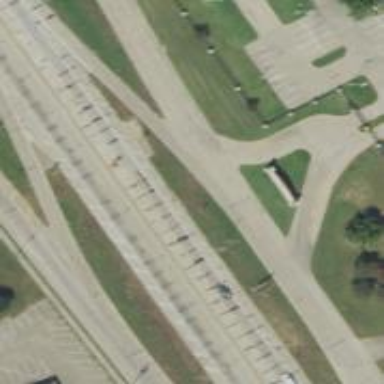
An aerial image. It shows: Tertiary road with frontage road.